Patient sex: M
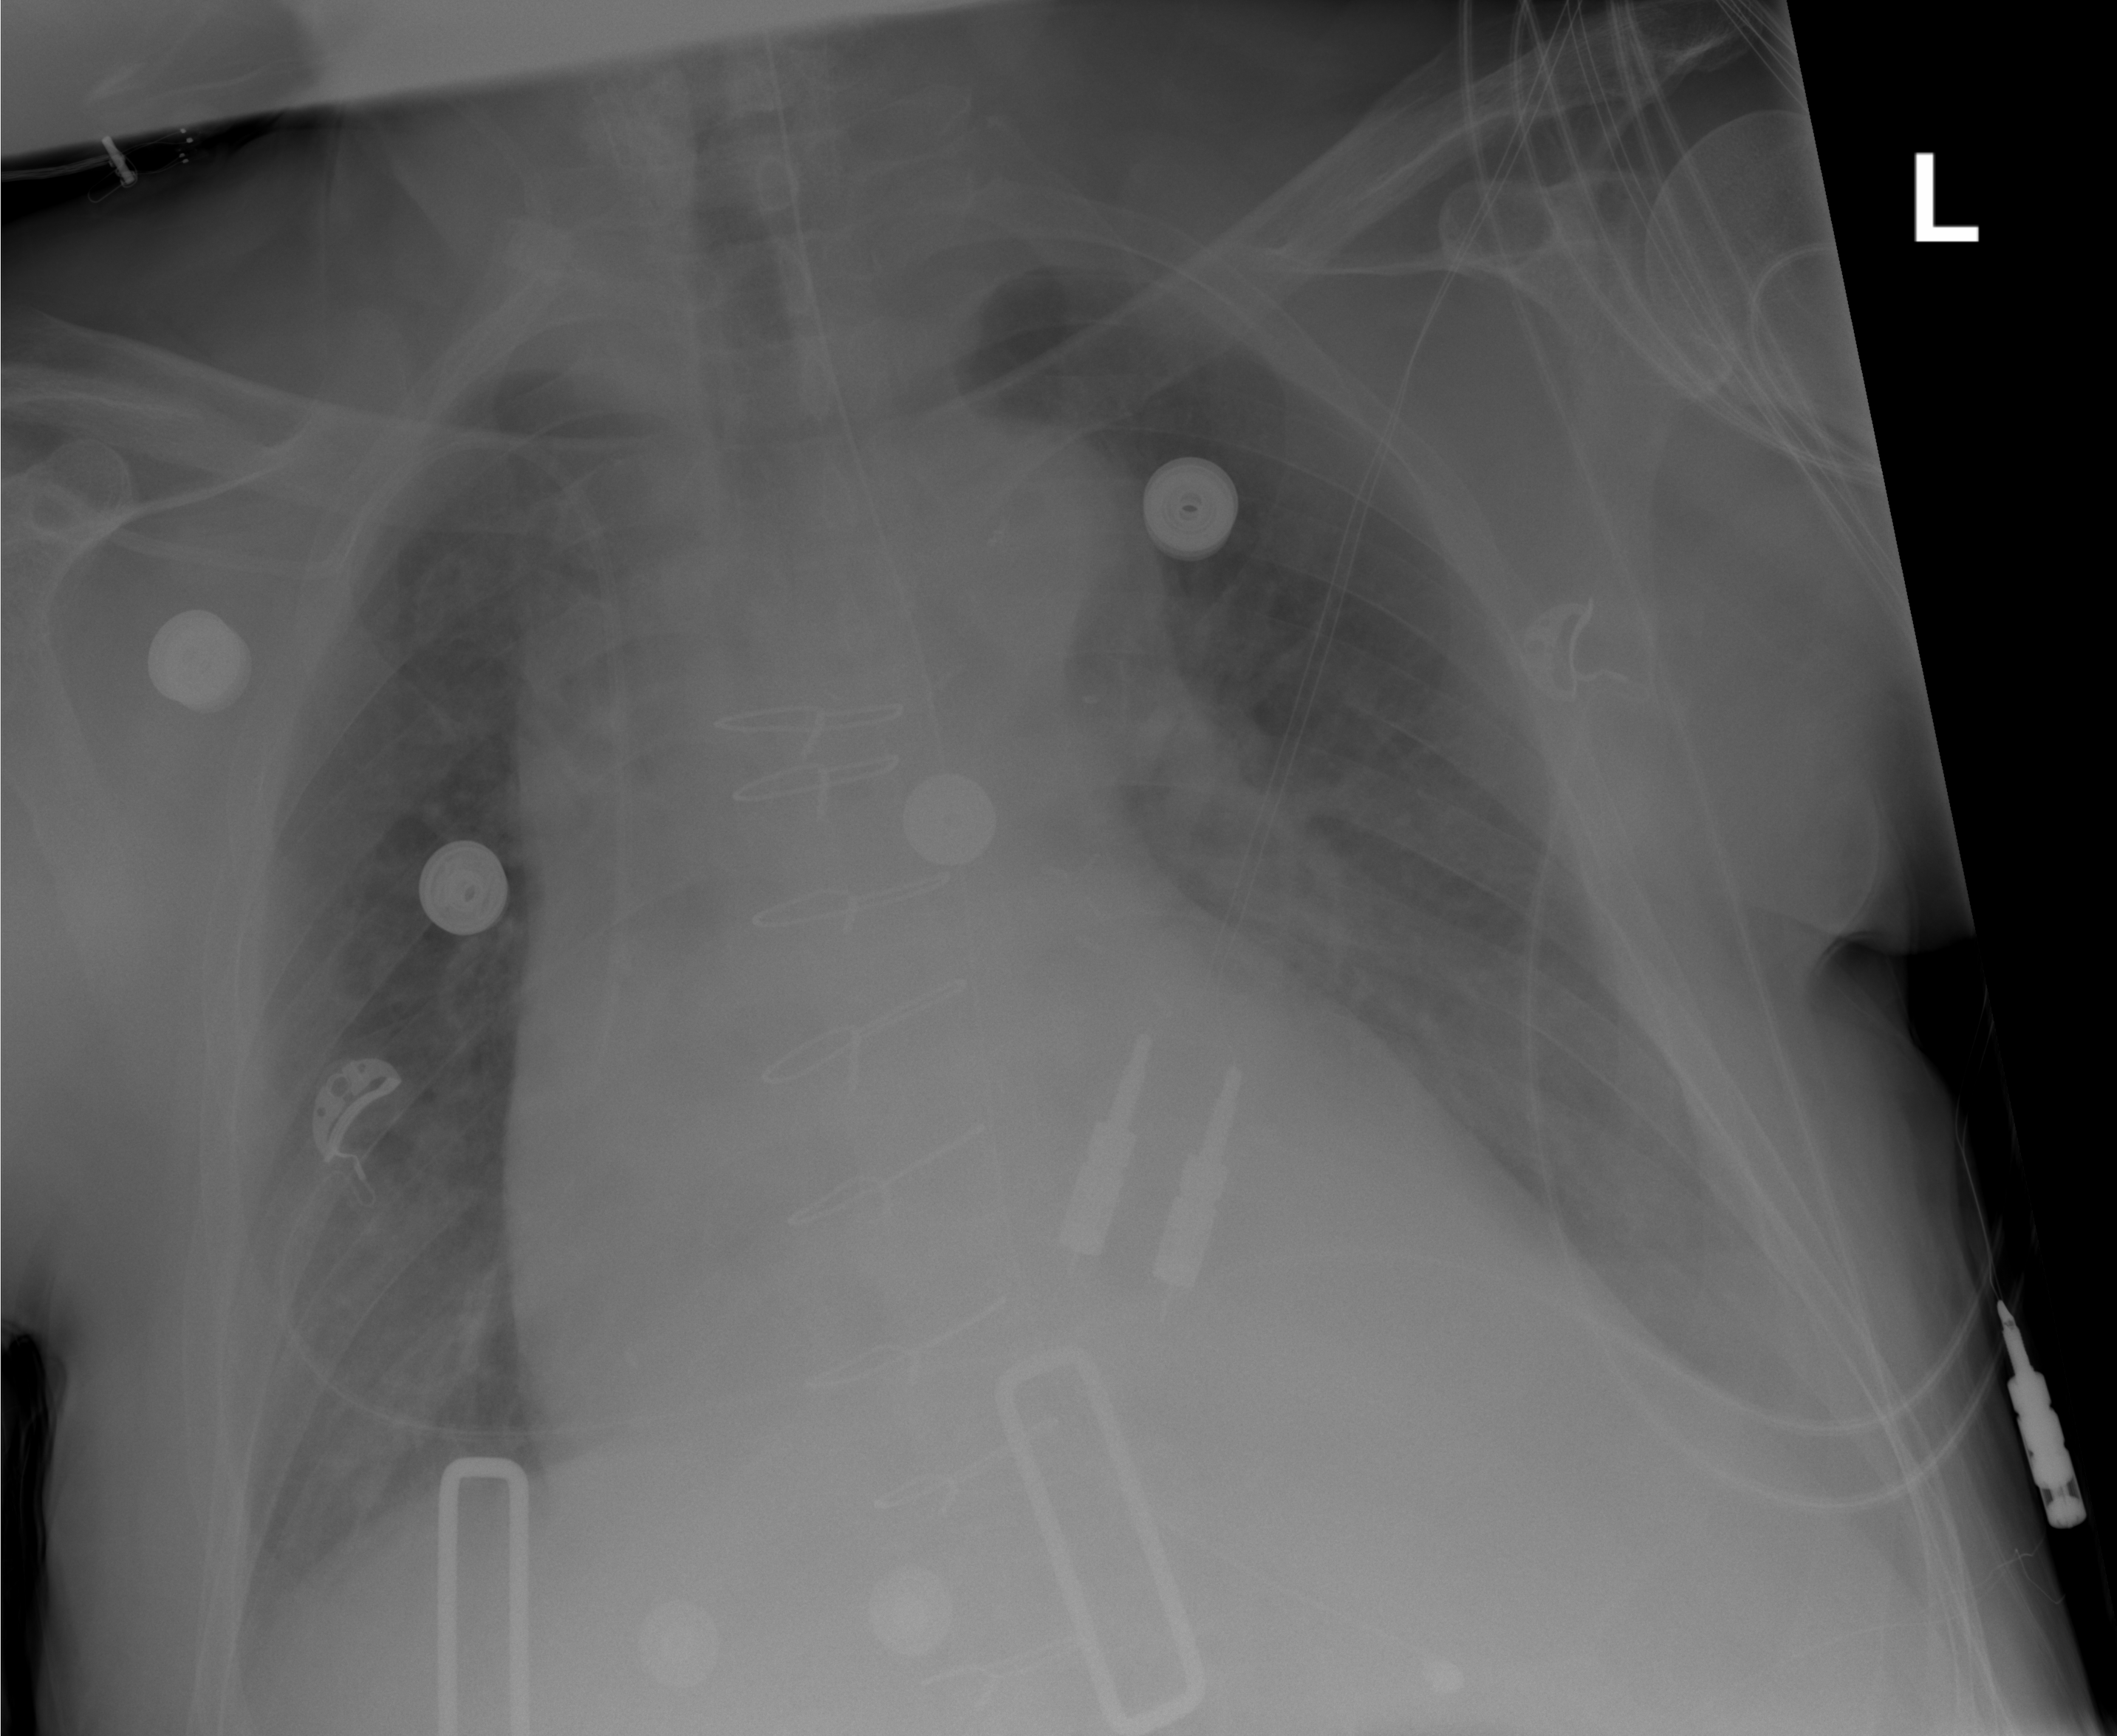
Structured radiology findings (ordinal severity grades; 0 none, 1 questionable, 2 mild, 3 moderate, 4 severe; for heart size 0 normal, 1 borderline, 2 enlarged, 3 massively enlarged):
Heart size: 3
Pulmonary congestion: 2
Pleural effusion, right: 0
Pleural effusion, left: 0
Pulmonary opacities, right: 0
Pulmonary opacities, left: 0
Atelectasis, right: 2
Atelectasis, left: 0